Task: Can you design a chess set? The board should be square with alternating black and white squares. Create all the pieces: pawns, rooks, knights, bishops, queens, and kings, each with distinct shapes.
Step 3711:
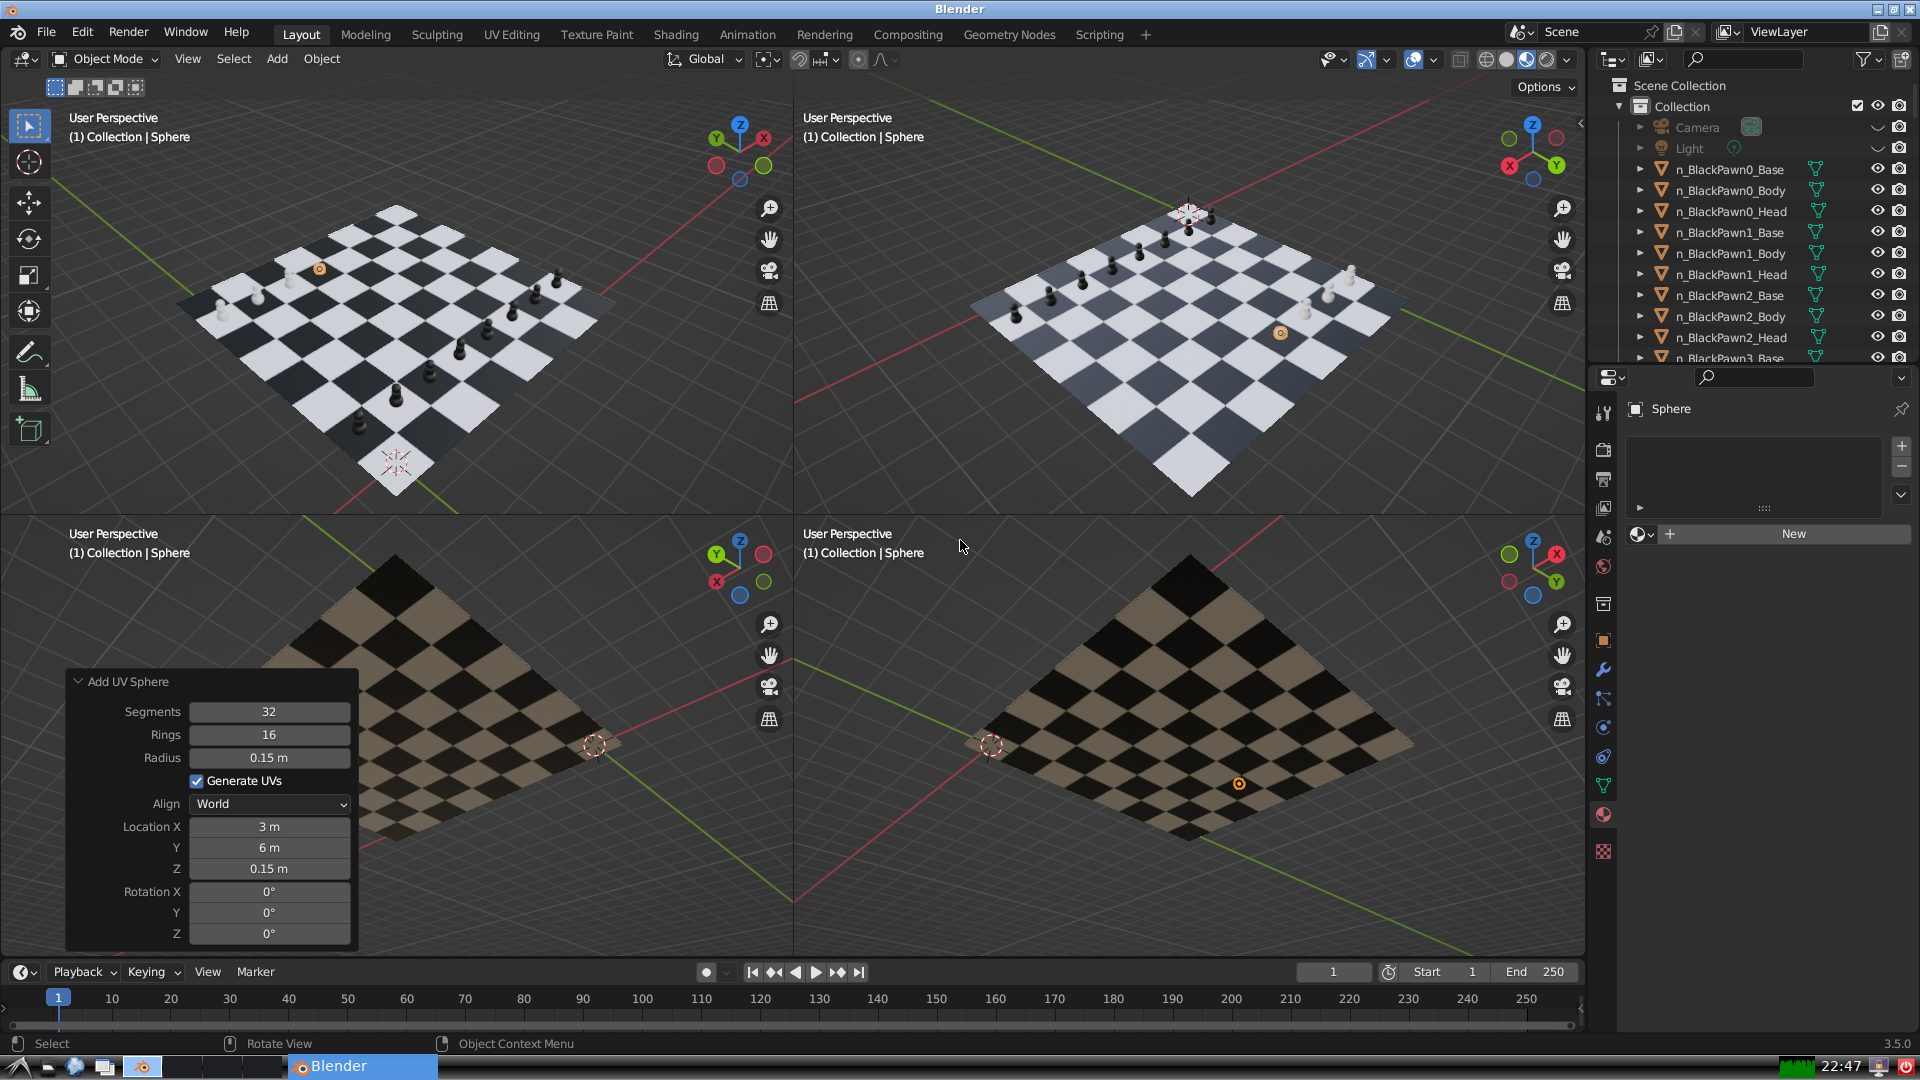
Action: {"mouse_move": [1608, 631]}